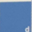
Piece: xx